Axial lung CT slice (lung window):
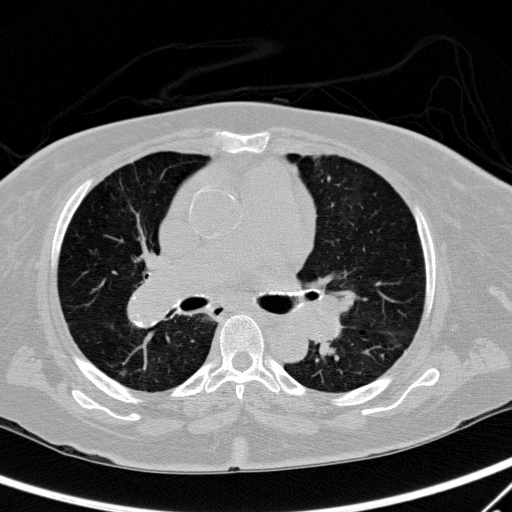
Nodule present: yes
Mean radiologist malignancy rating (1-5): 5